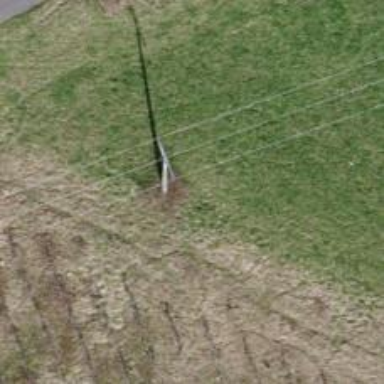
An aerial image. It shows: Straight power pole with straight line management system.